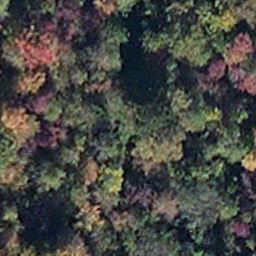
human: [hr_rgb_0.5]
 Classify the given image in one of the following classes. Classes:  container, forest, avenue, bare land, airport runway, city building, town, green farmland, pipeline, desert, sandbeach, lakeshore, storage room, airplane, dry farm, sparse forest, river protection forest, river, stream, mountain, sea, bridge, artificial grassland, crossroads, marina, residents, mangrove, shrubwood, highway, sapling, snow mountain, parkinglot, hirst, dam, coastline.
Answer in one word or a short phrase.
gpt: mangrove